Field crop: maize
Growth stage: 2
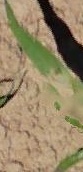
Species: maize